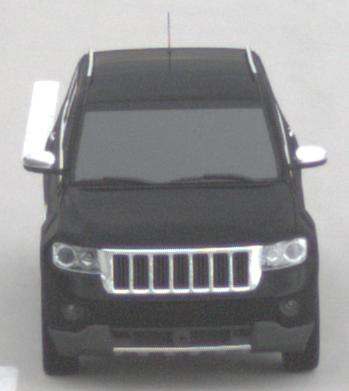
Make: Jeep
Model: Grand Cherokee
Detailed model: WK2
Model produced from: 2010
Model produced until: 2021
Doors: 5
Color: black
Road condition: dry road
Daytime: midday
Contrast: low contrast